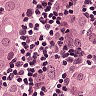
Metastatic tissue present: yes